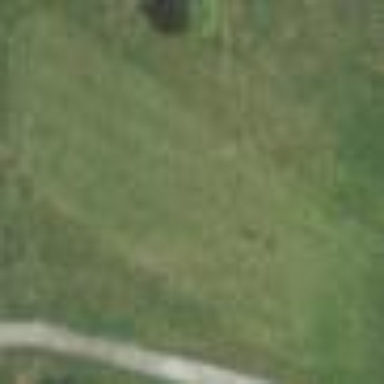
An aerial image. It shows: Scenic golf fairway.